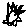
Label: sun